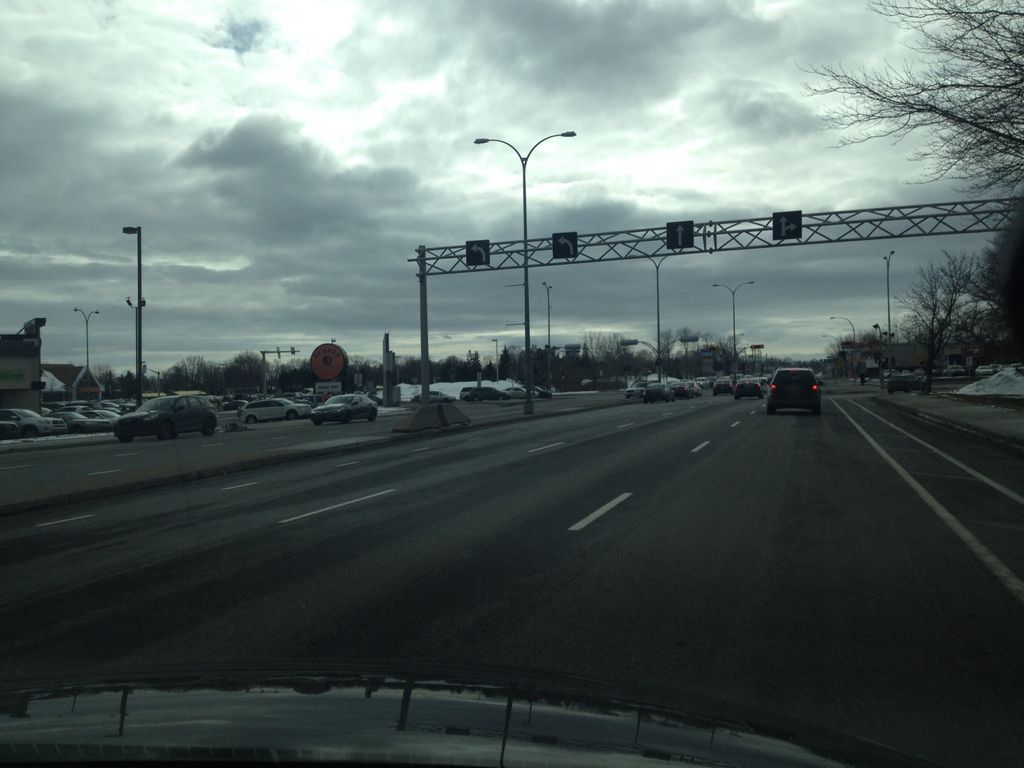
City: montreal